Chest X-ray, PA view. Patient: 53 years old, sex M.
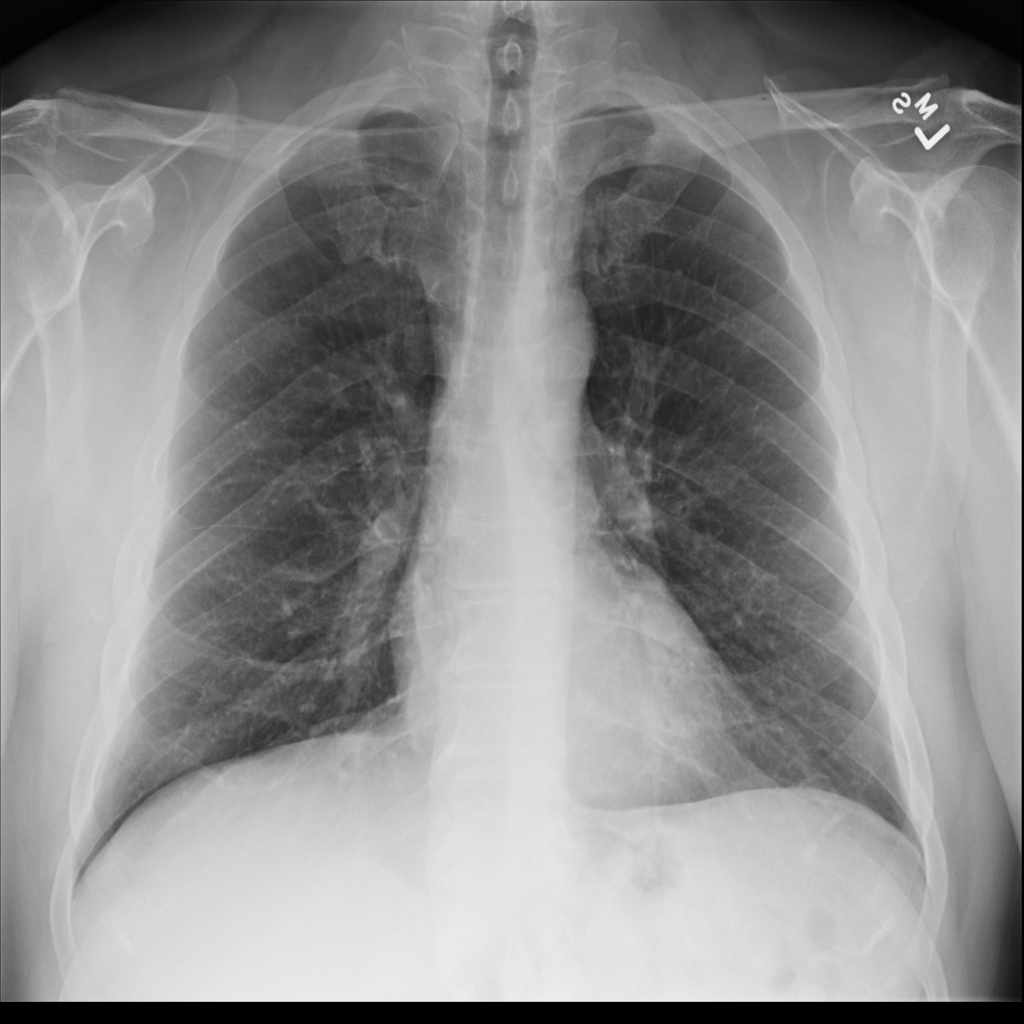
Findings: No Finding